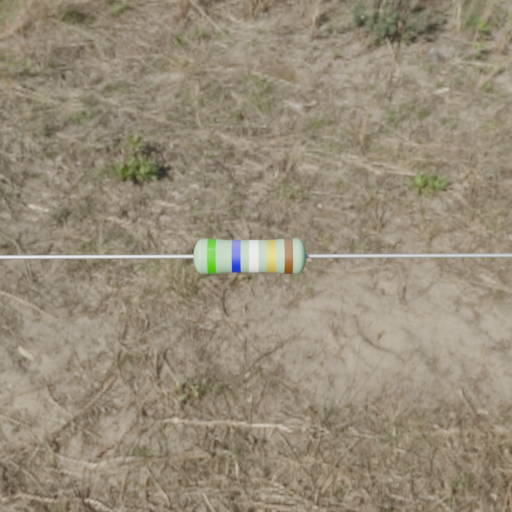
Resistor colour bands (in order): green, blue, white, gold, brown